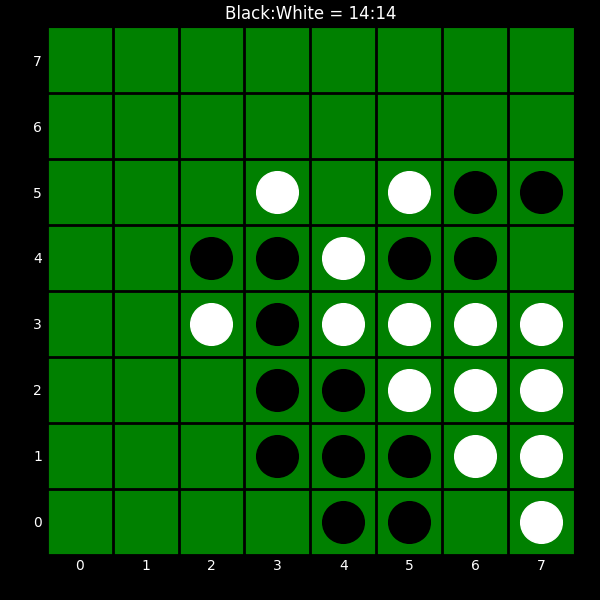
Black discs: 14
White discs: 14